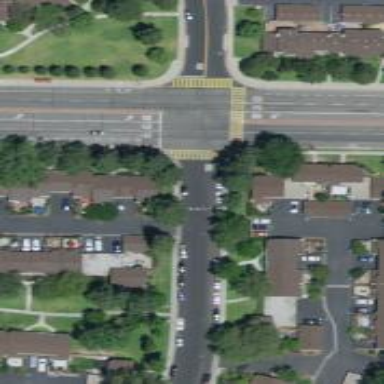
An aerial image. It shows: Stop road.